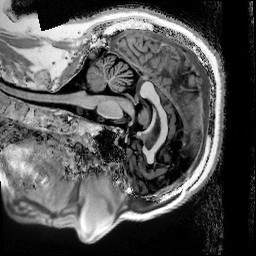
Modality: T1w
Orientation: sagittal
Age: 63
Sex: male
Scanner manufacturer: siemens
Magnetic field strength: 3 T
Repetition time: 5 s
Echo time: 0.00298 s